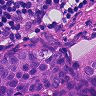
Metastatic tissue present: yes